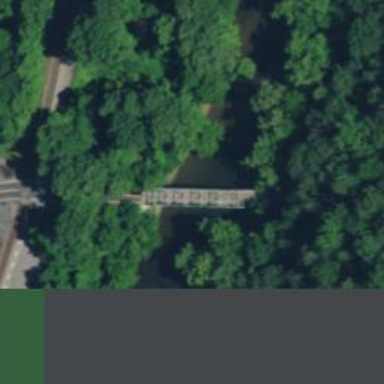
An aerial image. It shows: Truss bridge on tertiary road.